Field crop: maize
Growth stage: 2
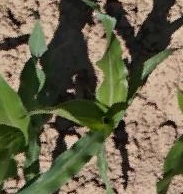
Species: maize